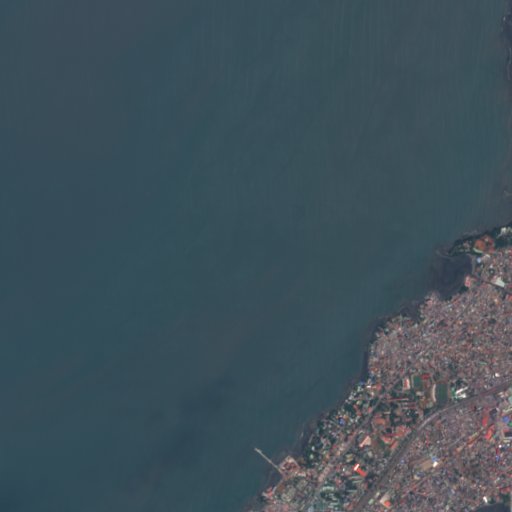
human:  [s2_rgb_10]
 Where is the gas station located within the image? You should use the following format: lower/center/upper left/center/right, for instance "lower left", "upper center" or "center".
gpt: The gas station is located in the lower right of the image.
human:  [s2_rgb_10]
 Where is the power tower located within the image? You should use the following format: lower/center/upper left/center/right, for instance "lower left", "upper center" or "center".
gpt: The power tower is located in the lower right of the image.
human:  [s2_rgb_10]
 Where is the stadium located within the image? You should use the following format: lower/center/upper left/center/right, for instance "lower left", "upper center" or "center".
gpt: The stadium is located in the lower right of the image.
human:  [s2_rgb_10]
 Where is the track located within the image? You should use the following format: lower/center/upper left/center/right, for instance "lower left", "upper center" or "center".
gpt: There is no track in the image.